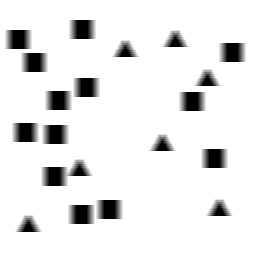
Squares: 13
Triangles: 7
Stars: 0
Total shapes: 20